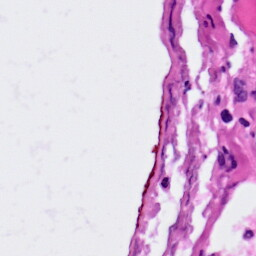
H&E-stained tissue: Lung